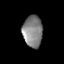
Tissue: lung
Cell type: Epithelial cells
Senescence score: 0.2348
Nuclear area (px): 614
Mean DAPI intensity: 130.353